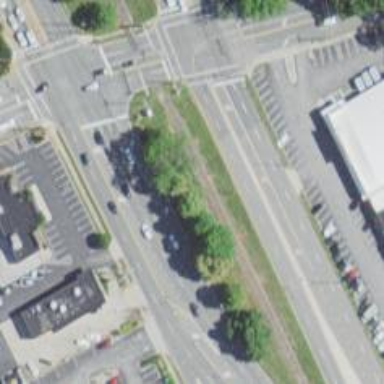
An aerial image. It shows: Primary highway with asphalt surface. There is sidewalk on the left.